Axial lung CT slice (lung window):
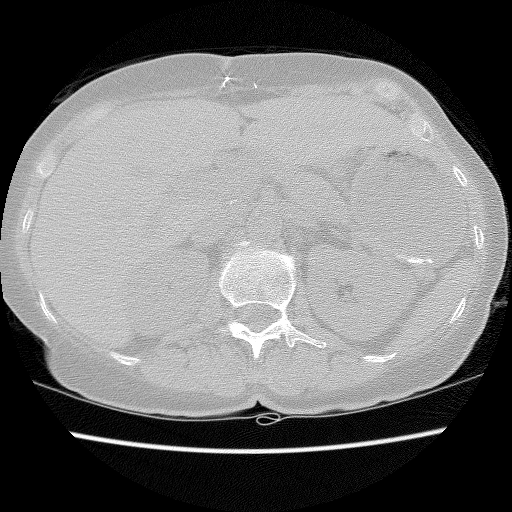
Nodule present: no